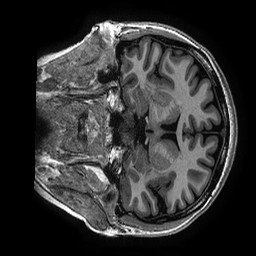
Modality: T1w
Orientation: coronal
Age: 38
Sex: female
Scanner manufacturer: ge
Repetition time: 0.00733 s
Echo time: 0.003 s